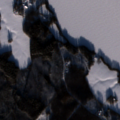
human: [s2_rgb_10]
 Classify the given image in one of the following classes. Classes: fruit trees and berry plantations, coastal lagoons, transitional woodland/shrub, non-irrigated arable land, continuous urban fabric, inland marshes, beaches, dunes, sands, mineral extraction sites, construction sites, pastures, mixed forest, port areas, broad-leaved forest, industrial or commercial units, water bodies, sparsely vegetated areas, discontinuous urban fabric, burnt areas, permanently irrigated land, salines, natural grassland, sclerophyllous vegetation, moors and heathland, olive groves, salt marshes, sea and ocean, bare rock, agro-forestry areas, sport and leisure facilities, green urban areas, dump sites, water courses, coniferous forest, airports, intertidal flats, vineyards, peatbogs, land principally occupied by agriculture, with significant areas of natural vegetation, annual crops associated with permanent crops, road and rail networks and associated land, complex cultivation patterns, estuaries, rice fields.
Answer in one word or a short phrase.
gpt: land principally occupied by agriculture, with significant areas of natural vegetation, broad-leaved forest, coniferous forest, mixed forest, water bodies